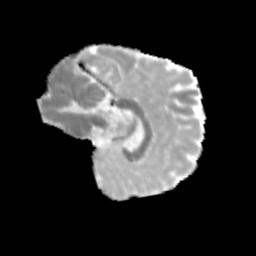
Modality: MD
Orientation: sagittal
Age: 11
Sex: male
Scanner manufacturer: siemens
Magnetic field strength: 3 T
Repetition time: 3.8 s
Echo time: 0.07 s